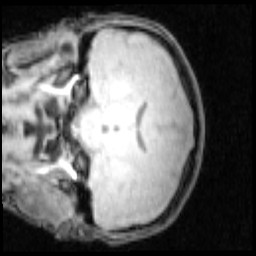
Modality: PDw
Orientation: coronal
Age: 22
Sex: male
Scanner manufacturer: siemens
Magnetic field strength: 3 T
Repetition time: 0.25 s
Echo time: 0.00103 s